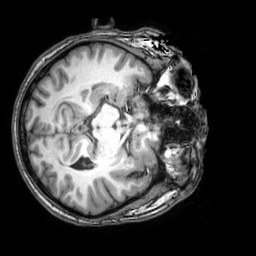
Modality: T1w
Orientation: axial
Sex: male
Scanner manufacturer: philips
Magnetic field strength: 3 T
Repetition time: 0.008234 s
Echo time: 0.00377 s